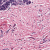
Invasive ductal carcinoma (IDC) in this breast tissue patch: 0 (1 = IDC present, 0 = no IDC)